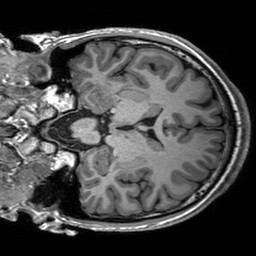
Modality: T1w
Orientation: coronal
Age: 22
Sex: male
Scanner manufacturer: siemens
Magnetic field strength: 3 T
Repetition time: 2.53 s
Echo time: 0.00227 s